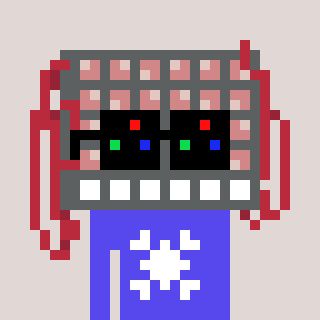
a pixel art character with square black sunglasses, a turing-shaped head and a computerblue-colored body on a warm background